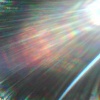
Label: sunburn